Question: Goal: Which 'reptile' specie has the most exams? Display the animal_id and an_name. Possible ties for 1st - in that case all tied animals should be returned.
Reptile: chelonian, crocodilian, lizard, snake
How do I go about filtering out the specie that has the most exam and include ties?
My Code so far...
'''
SELECT AN.an_id, AN.an_name, COUNT(EH.ex_date)
FROM vt_animals AS AN
INNER JOIN vt_exam_headers AS EH ON EH.an_id = AN.an_id
WHERE AN.an_type IN ('snake', 'chelonian', 'crocodilian', 'lizard')
GROUP BY AN.an_id, AN.an_name
'''

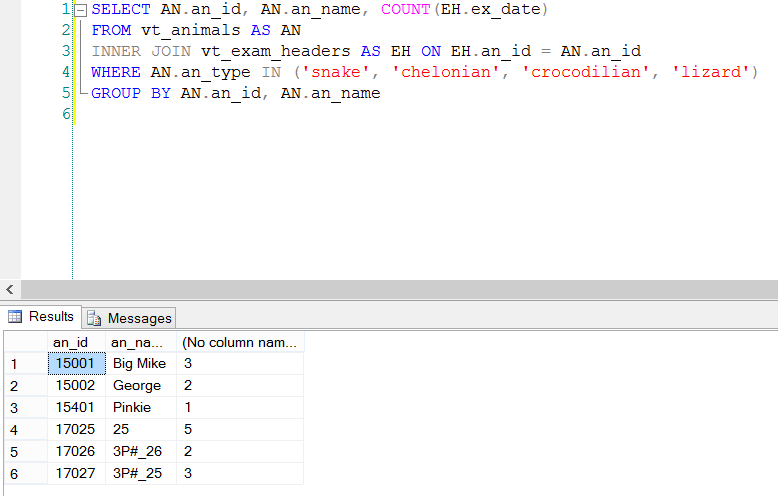
Answer: '''
SELECT TOP 1 WITH TIES AN.an_id, AN.an_name, COUNT(EH.ex_date) as cnt
FROM vt_animals AS AN
INNER JOIN vt_exam_headers AS EH ON EH.an_id = AN.an_id
WHERE AN.an_type IN ('snake', 'chelonian', 'crocodilian', 'lizard')
GROUP BY AN.an_id, AN.an_name
ORDER BY COUNT(EH.ex_date) DESC
'''